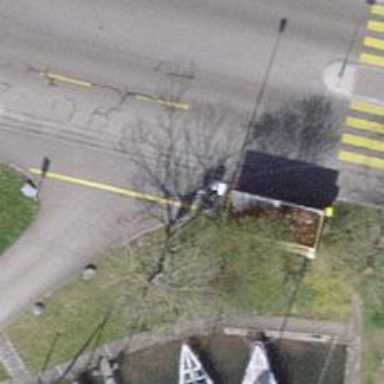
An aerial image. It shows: Bus stop with platform for public transport.